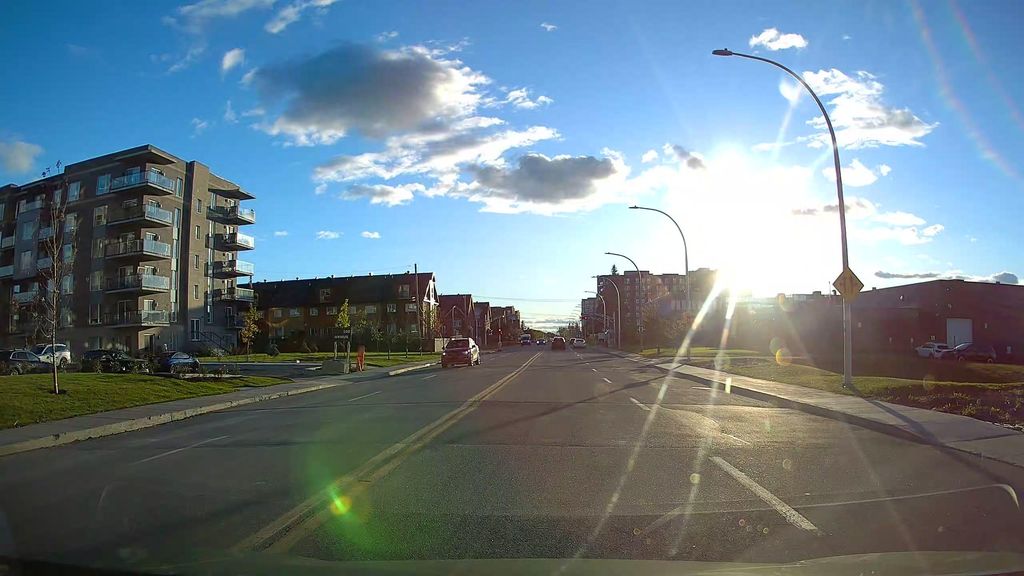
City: montreal